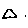
Label: triangle